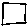
Label: square